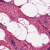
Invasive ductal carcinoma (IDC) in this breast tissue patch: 0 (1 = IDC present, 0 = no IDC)